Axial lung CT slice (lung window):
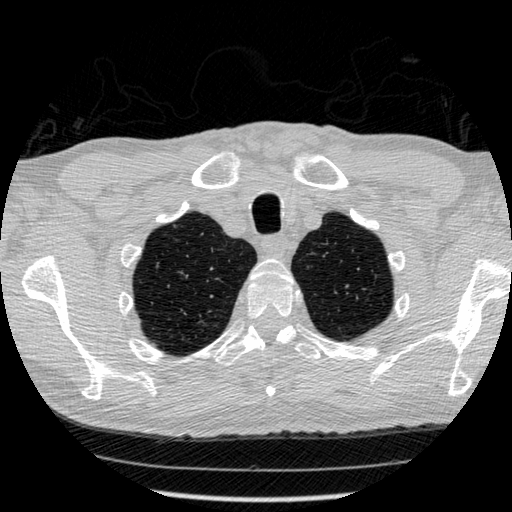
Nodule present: no